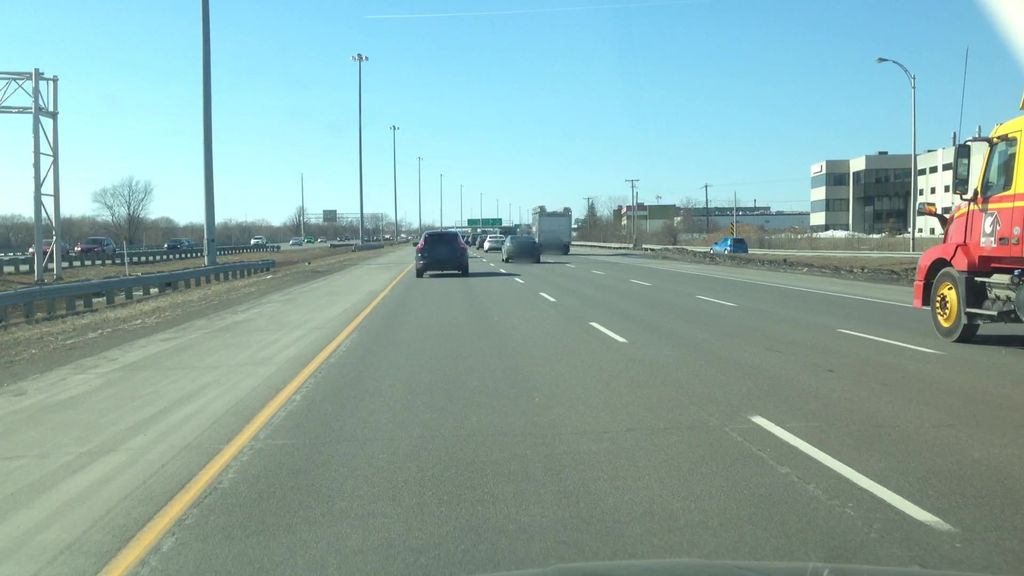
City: montreal